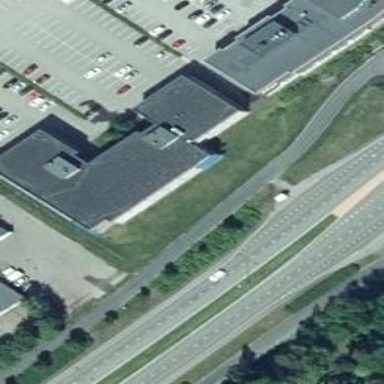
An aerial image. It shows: Veterinary facility.